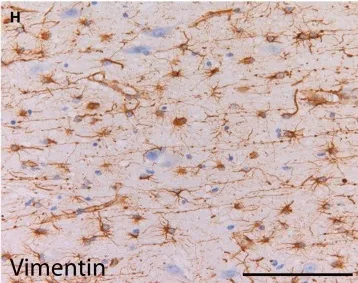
Histopathology of the frontal cortex shows mild malformation of cortical development. (H) The deep white matter harboring the heterotopic neurons is gliotic with numerous vimentin-positive reactive astrocytes. 200x.
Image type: pathology (immunostaining)